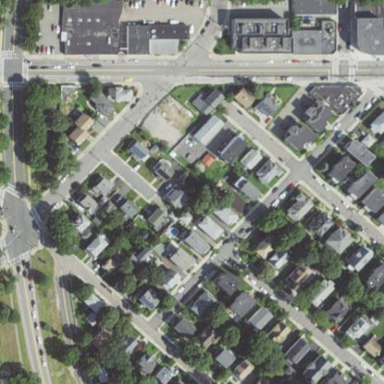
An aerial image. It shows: Sidewalk.